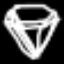
Label: diamond